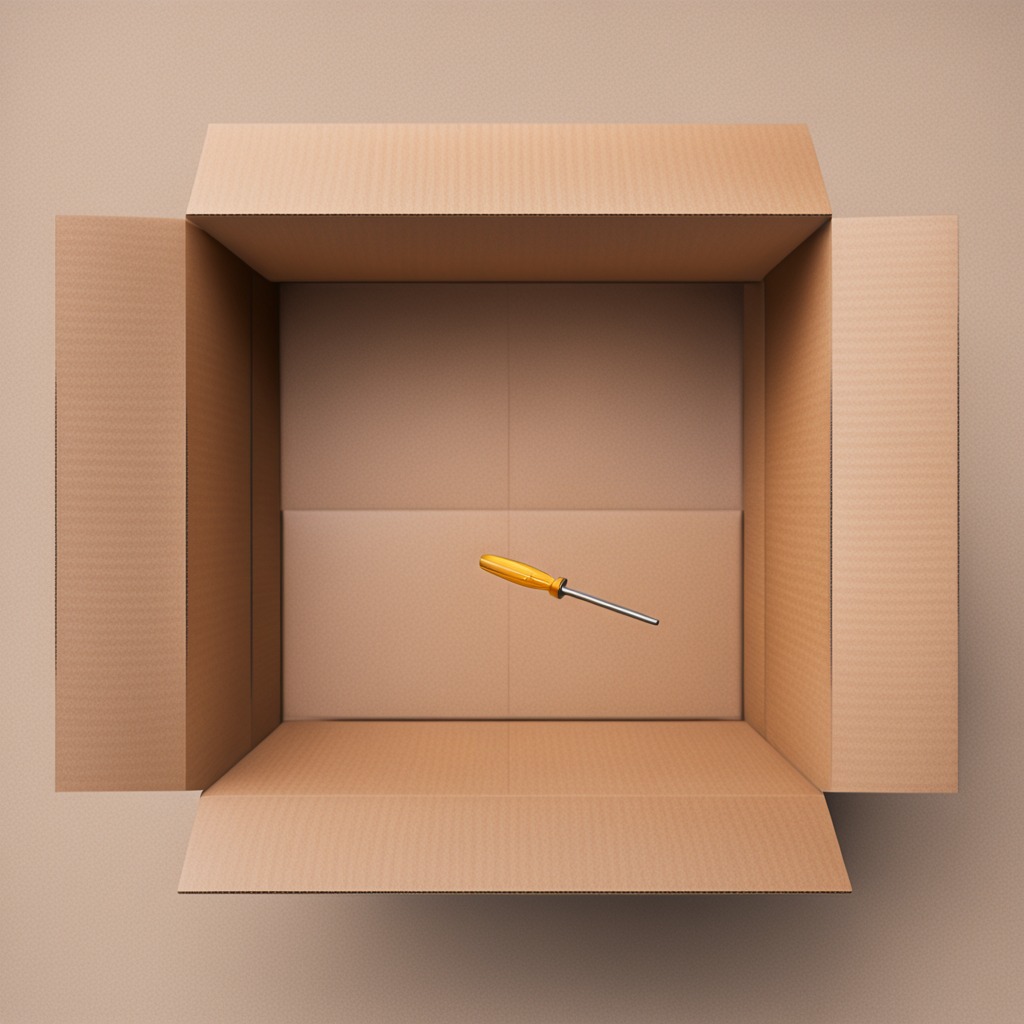
A screwdriver is lying on the cardboard box surface.